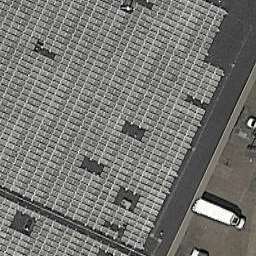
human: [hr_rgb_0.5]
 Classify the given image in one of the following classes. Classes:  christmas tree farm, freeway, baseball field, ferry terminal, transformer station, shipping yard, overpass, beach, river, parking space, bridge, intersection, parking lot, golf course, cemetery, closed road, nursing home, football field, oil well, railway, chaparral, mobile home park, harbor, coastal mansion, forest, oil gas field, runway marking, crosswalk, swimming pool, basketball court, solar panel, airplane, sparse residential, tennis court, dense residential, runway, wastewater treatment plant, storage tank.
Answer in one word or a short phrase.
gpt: solar panel